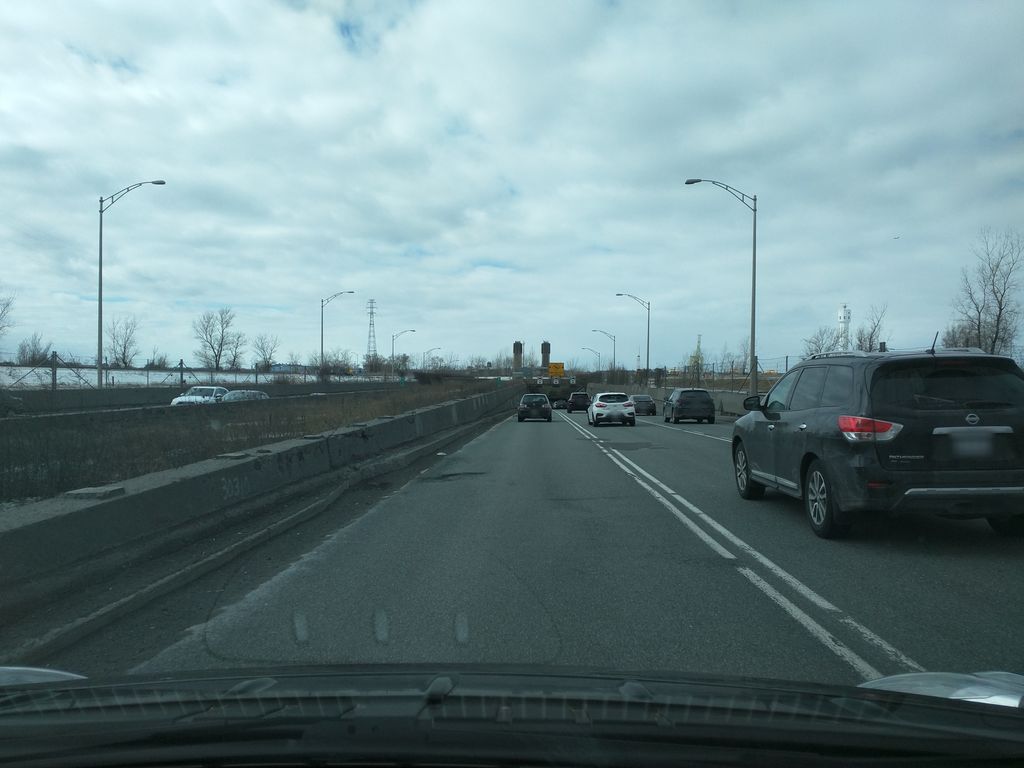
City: montreal